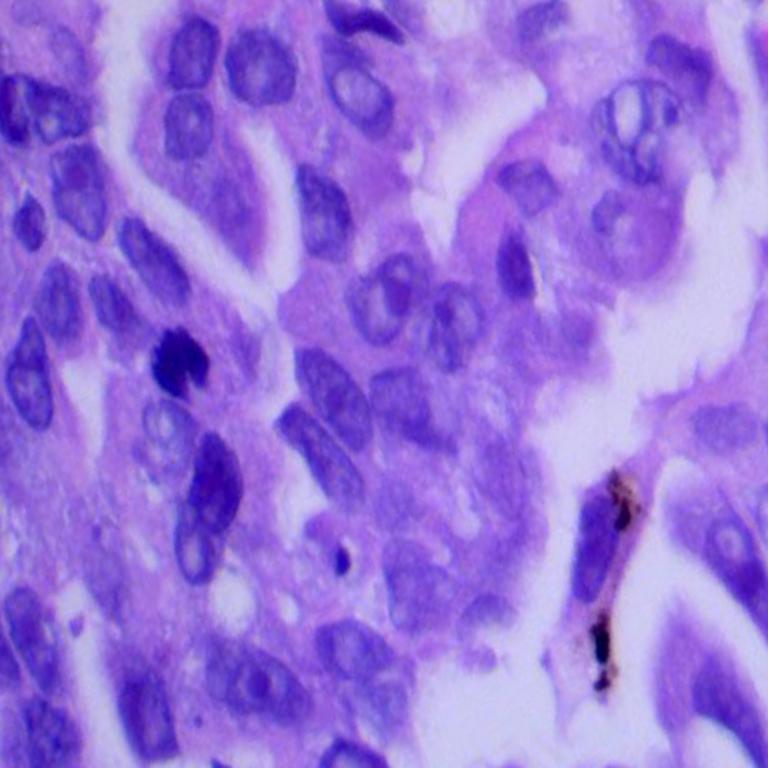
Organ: lung
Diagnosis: adenocarcinomas